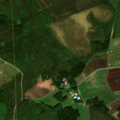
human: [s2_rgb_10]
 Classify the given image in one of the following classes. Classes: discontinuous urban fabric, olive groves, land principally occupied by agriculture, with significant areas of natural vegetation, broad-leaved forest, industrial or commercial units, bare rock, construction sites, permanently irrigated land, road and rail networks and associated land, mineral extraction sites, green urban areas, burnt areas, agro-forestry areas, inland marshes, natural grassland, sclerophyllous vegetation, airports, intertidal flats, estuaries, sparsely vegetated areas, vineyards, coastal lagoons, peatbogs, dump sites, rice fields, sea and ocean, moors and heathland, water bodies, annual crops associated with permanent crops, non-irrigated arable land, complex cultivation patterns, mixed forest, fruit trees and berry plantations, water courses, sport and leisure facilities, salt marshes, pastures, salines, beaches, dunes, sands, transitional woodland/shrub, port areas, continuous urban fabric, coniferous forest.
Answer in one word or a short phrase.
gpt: non-irrigated arable land, coniferous forest, mixed forest